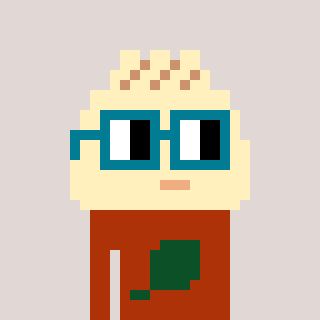
a pixel art character with square dark green glasses, a porkbao-shaped head and a hotbrown-colored body on a warm background